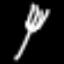
Label: fork